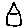
Label: house